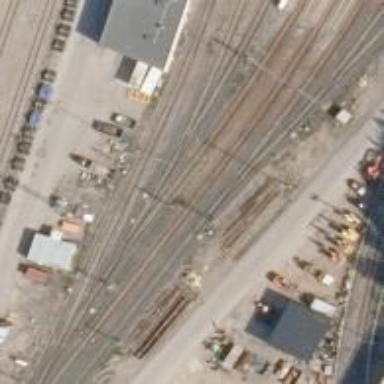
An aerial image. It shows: Railway signal.